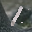
Label: 1